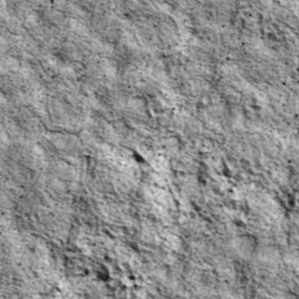
Label: non_frost